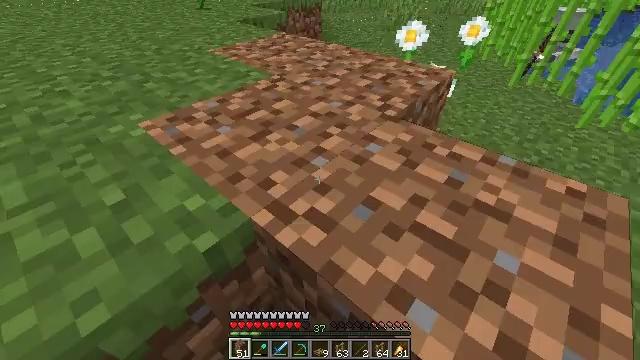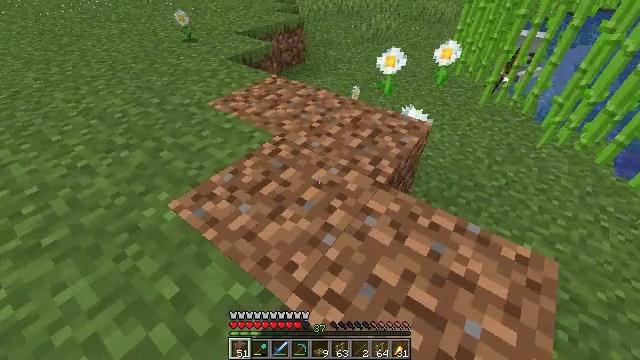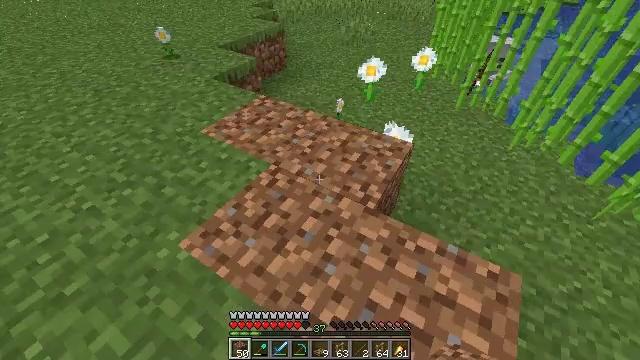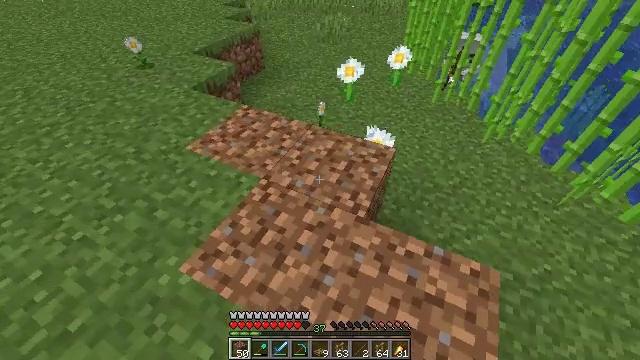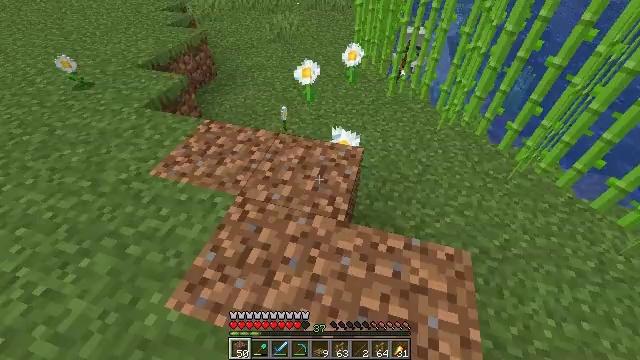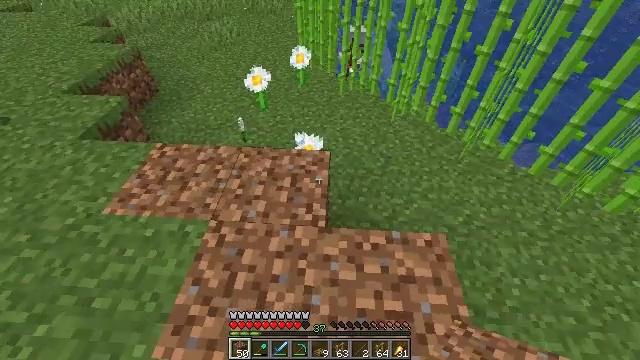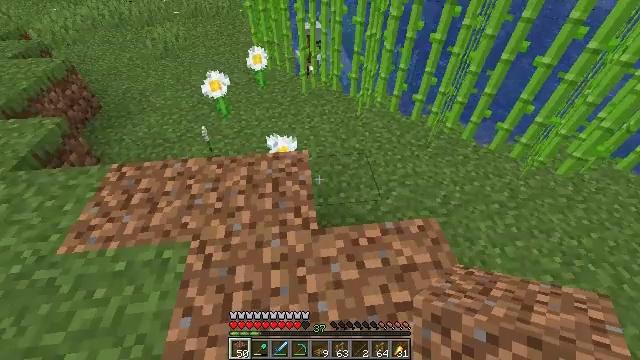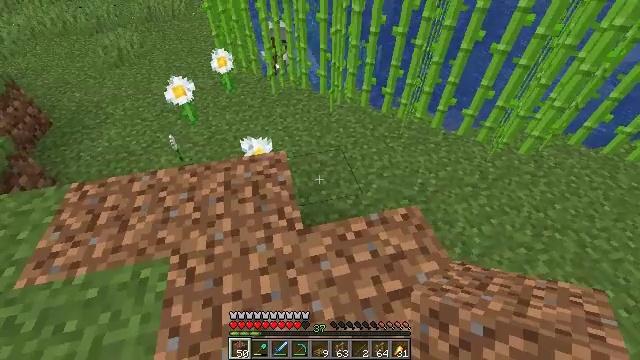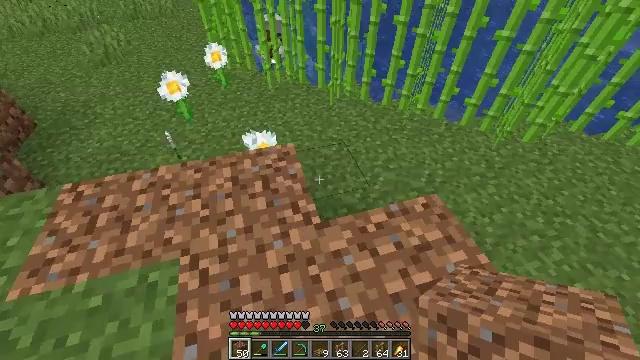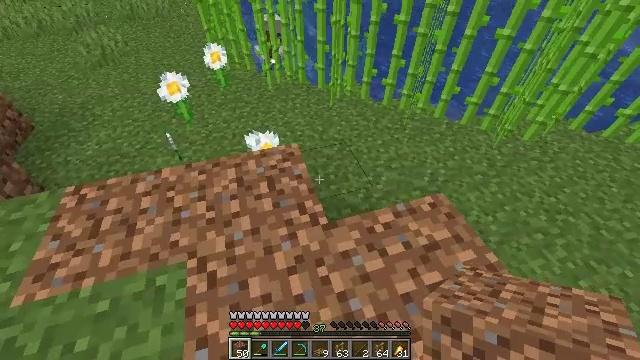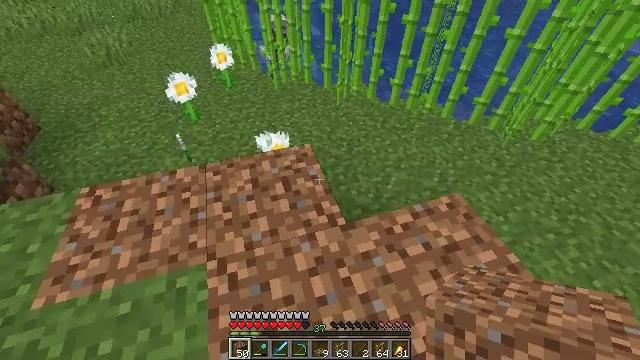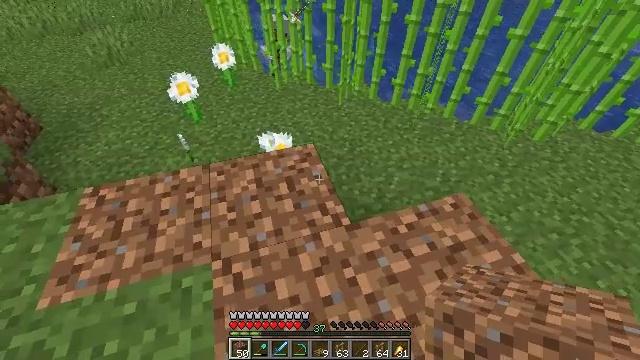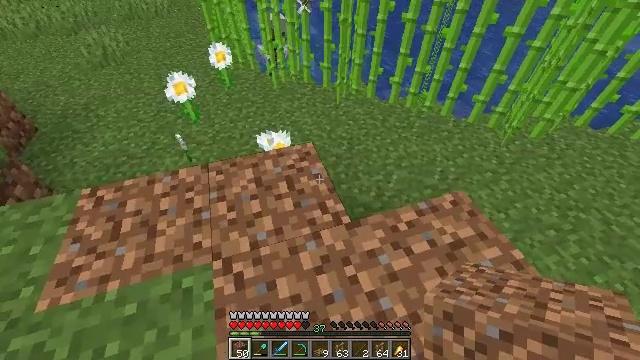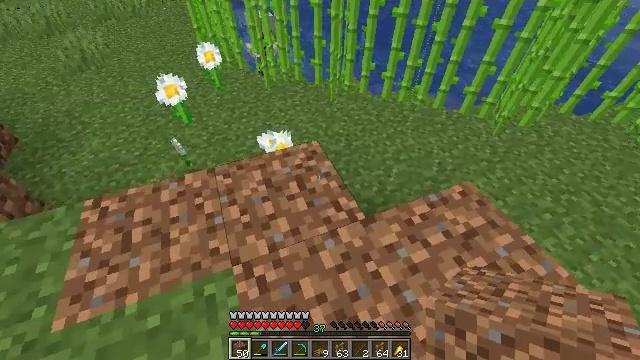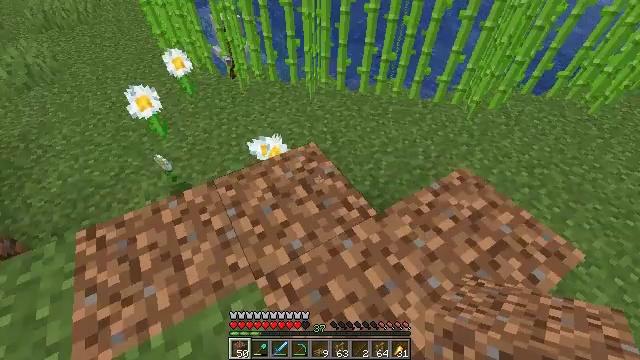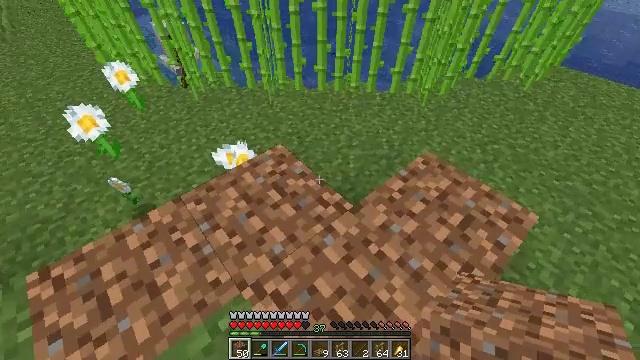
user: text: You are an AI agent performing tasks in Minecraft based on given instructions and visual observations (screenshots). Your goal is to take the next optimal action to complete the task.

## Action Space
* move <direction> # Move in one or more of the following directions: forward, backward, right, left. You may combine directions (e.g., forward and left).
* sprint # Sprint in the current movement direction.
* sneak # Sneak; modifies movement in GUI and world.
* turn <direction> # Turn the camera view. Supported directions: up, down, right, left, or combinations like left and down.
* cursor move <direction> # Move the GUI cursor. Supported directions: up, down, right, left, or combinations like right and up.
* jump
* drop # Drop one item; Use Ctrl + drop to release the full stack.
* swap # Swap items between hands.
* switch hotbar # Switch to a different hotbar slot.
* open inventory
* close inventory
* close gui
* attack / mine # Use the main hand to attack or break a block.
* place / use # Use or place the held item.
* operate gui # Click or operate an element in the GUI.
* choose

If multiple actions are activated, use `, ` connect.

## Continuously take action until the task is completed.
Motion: motion action
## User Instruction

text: Kill the salmon.
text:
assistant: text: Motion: move forward, turn right and down, jump
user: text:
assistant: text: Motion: move forward, turn right and down, jump
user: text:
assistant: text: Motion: move forward and move left, turn right and down, jump
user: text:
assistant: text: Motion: move forward and move left, turn right, jump
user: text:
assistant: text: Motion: move forward and move left, turn right
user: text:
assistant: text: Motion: move forward and move left, turn right
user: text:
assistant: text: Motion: move left, turn right
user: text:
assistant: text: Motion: turn right
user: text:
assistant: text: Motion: no_op
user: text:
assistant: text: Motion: no_op
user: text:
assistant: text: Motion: no_op
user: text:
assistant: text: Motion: move left
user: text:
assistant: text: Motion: move left, turn right
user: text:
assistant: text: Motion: move left, turn right
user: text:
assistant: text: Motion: turn right
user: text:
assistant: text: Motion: turn right
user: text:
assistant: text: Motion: no_op
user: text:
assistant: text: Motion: no_op
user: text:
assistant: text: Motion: no_op
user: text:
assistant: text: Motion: no_op
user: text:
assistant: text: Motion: no_op
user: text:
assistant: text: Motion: no_op
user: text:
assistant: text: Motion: no_op
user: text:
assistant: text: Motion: turn left
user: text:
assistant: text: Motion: turn left
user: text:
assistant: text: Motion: turn left
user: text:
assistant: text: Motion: no_op
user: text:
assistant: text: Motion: no_op
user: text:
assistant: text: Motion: no_op
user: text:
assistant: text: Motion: no_op